Question: I'm working with some relatively simple algebraic expressions in python and wondered if there's a better way of plotting algebraic expressions than what I'm currently doing:
I have the equation of a notch filter (below image - left side from a book; the right side graph is the fig generated by my code), and so far my code works though is crude.
'''
import matplotlib.pyplot as plt
import numpy as np
import math
R = 50.0
C = 470e-12
L = 54e-6
FREQ = []
DATA = []
for i in range(1, 200):
f = i*10000.0
w = 2*np.pi*f
Ztop = w*L - 1.0/(w*C)
Zbot = math.sqrt( (math.pow(R,2) + math.pow((w*L) -(1.0/(w*C)),2)) )
Zout = abs(Ztop / Zbot)
FREQ.append( f/1e6 )
DATA.append( Zout )
plt.figure(1)
plt.plot(FREQ,DATA, '-k')
plt.xlabel('Frequency (MHz)')
plt.ylabel('Mag.')
plt.grid()
plt.show()
'''

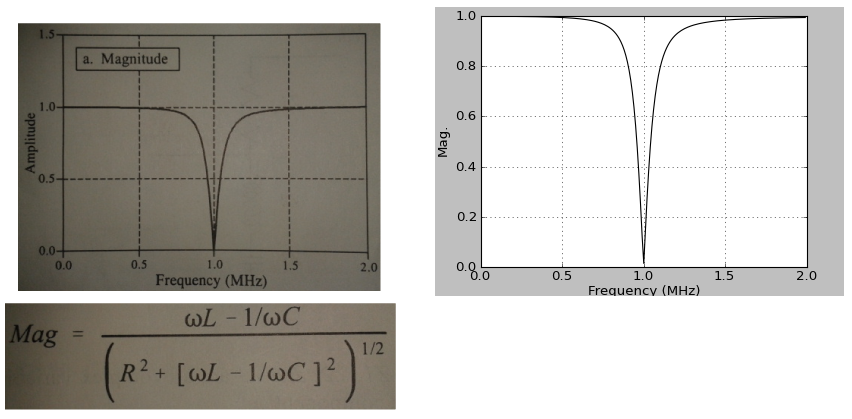
Answer: The main improvement I'd suggest is using Numpy's array broadcasting facility. Basically this will perform a mathematical operation on a whole array at once. Other than that, there's nothing really with your code, though you could calculate the entire magnitude in one expression. That's your call, depending on whether you think it makes the code clearer.
'''
# creates 201 values evenly spaced from 0 to 2e6, inclusive
f = np.linspace(0, 2e6, 201)
w = 2 * np.pi * f
# now calculate the magnitude for all 201 values at once
magnitude = (w * L - 1 / (w * C)) / np.sqrt(R**2 + (w * L - 1 / (w * C))**2)
# now you can plot magnitude vs. frequency
plt.plot(f / 1e6, magnitude, '-k')
'''